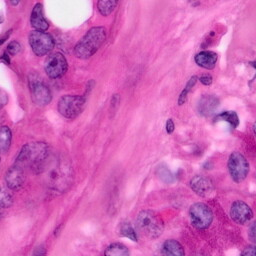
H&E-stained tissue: Pancreatic